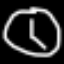
Label: clock